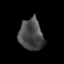
Tissue: prostate
Cell type: T cells
Senescence score: 0.2271
Nuclear area (px): 738
Mean DAPI intensity: 72.738